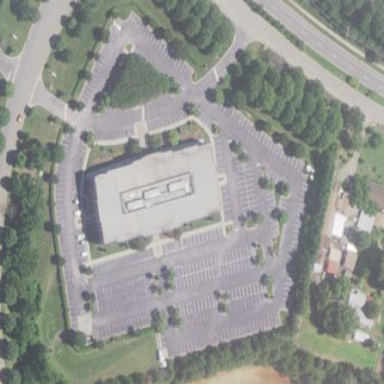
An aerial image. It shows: Commercial building.